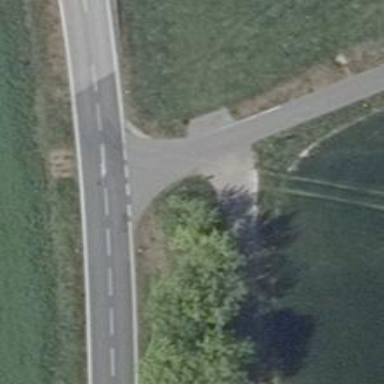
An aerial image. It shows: Asphalt path.